Field crop: tomato
Growth stage: 1
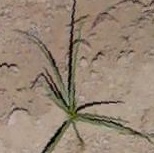
Species: cyperus